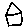
Label: house